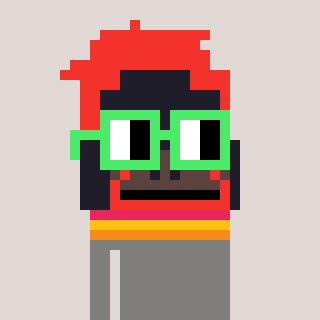
a pixel art character with square light green glasses, a orangutan-shaped head and a bluegrey-colored body on a warm background